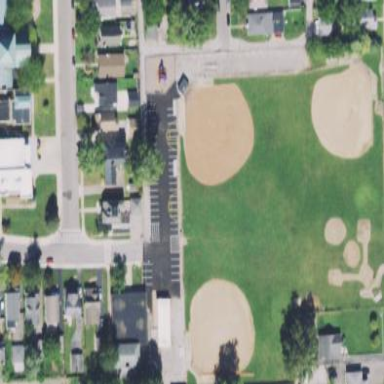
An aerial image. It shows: Recreational ground with baseball pitch.